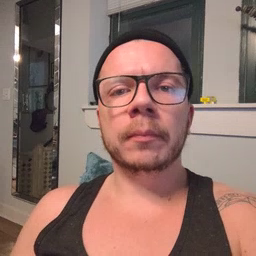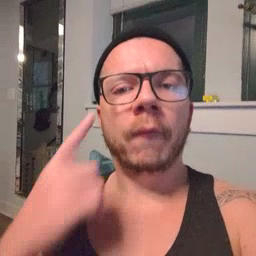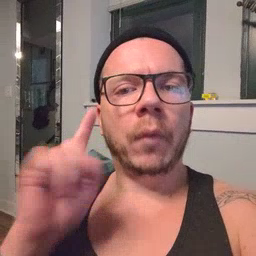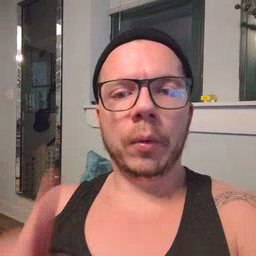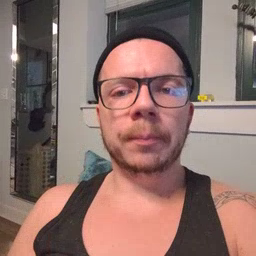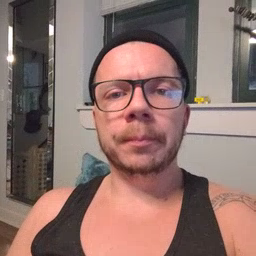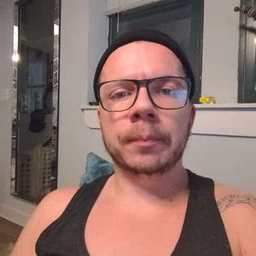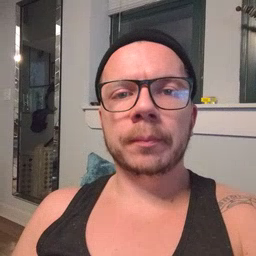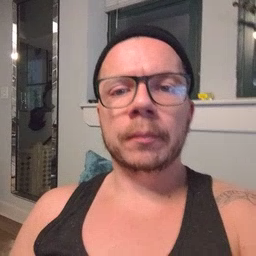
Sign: for